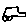
Label: car